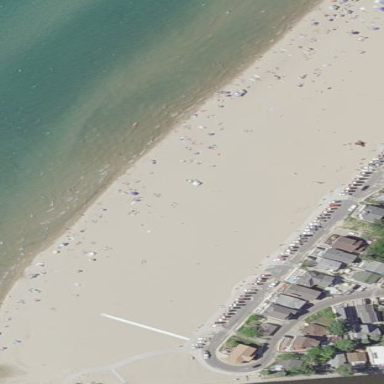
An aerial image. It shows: Sandy beach.